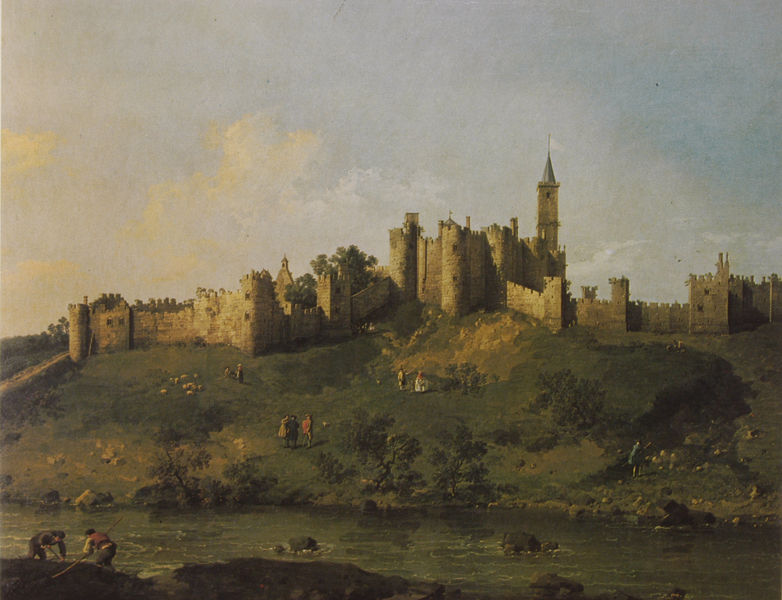
Titel: Alnwick Castle, Northumberland
Künstler: Canaletto (Antonio Canal)
Institution: (Privatsammlung)
Schlagwörter: baum, berg, blau, felsen, gemälde, gestein, gruppe, himmel, mann, wasser, wolken, bäume, fluss, frauen, grün, kirchturm, landschaft, menschen, stadt, ufer, braun, frau, grau, hell, licht, männer, straße, weiss, gras, rasen, rot, schloss, weg, wiese, wolke, malerei, architektur, mensch, stein, steine, bild, öl, bach, hügel, natur, weide, büsche, gebüsch, gewässer, kirche, wiesen, personen, wald, anhöhe, arbeit, bauern, turm, turmspitze, wellen, ansicht, vedute, fischer, abhang, hang, mauer, herde, monochrom, figuren, romantik, strom, bauer, zinnen, befestigung, stadtansicht, ruine, burg, türme, festung, mensche, wanderer, mittelalter, stadtmauer, spaziergänger, schafe, hirte, hirten, schaafe, schäfer, staffagefiguren, fischen, bäuem, flussufer, bastionen, schafherde, burganlage, zitadelle, stadtansich, pfas, stundenbuch, maer, hüfel, kaputter turm, flüß